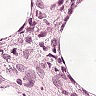
Metastatic tissue present: yes